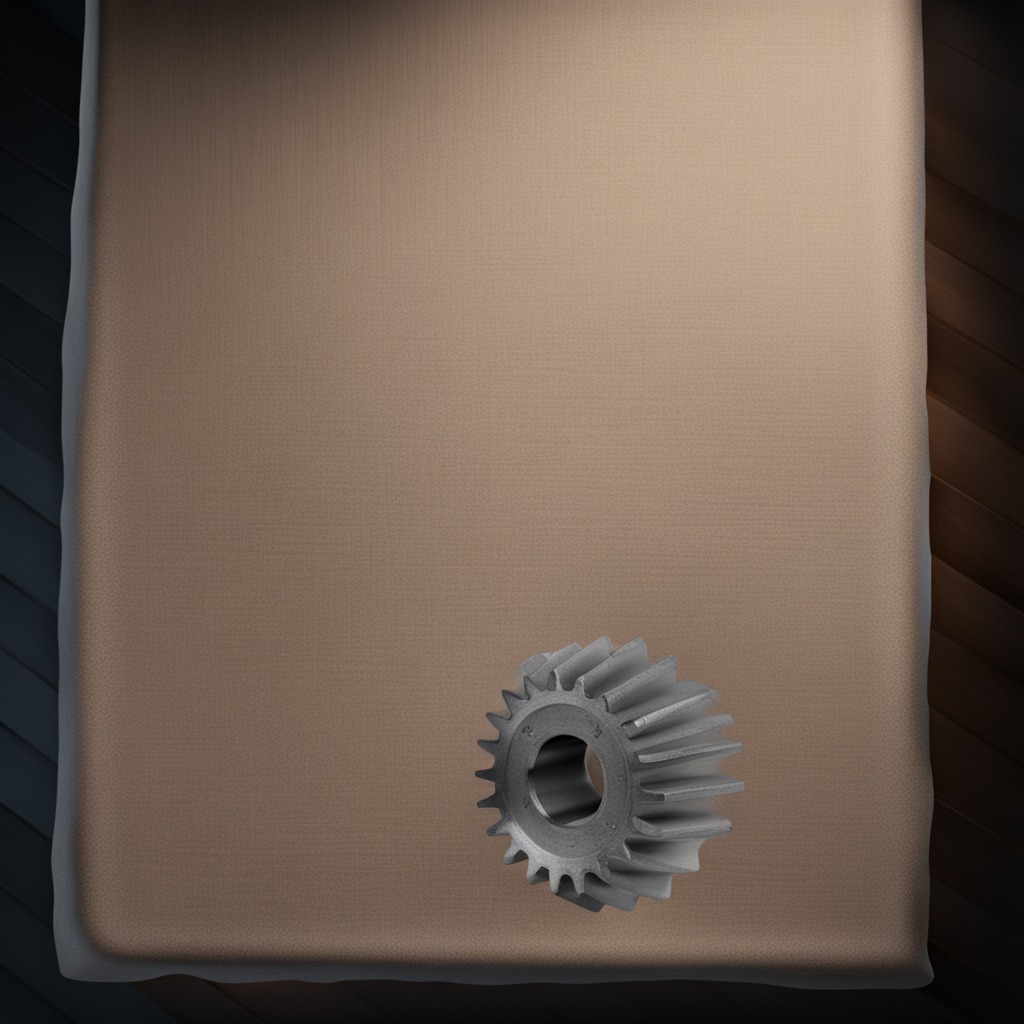
A steel gear with teeth is lying on the wooden table.